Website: bh-photo
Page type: billing-address
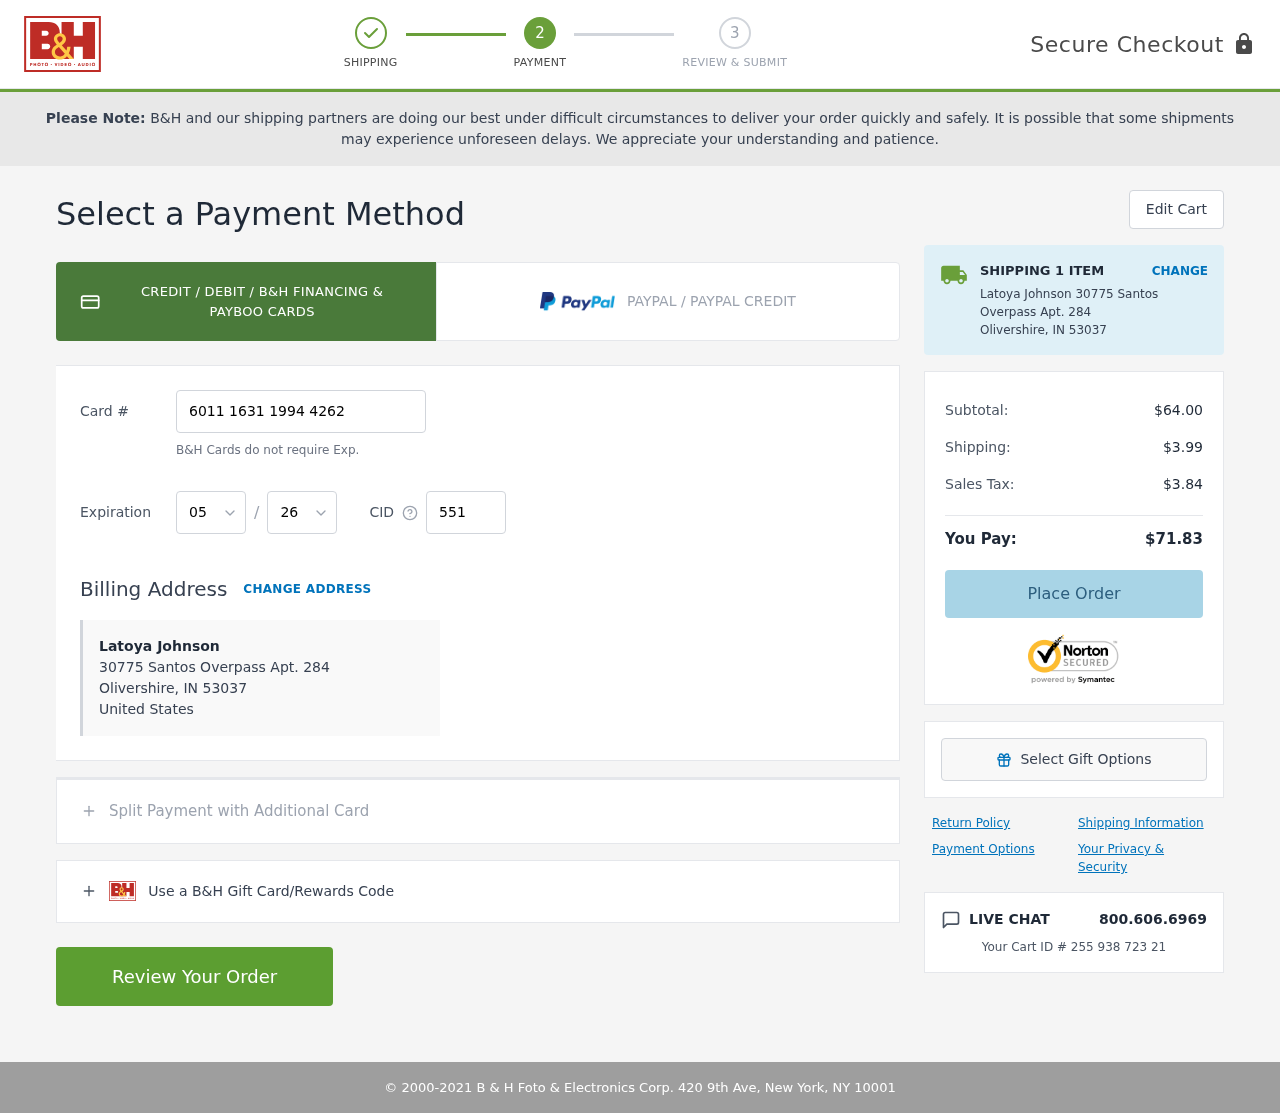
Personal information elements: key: PII_CARD_CVV
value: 551
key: PII_CARD_EXPIRY_MONTH
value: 05
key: PII_CARD_EXPIRY_YEAR
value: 26
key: PII_CARD_NUMBER
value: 6011 1631 1994 4262
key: PII_CITY
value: Olivershire
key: PII_COUNTRY
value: United States
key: PII_FULLNAME
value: Latoya Johnson
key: PII_POSTCODE
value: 53037
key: PII_STATE_ABBR
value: IN
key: PII_STREET
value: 30775 Santos Overpass Apt. 284
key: PII_FULLNAME2
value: Latoya Johnson
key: PII_CITY_STATE
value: Olivershire, IN
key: PII_POSTCODE_FULL
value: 53037
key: PII_POSTCODE_NUMERIC
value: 53037
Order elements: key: ORDER_NUM_ITEMS
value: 1
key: ORDER_SUBTOTAL
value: $64.00
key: ORDER_SHIPPING_COST
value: $3.99
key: ORDER_TAX
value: $3.84
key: ORDER_TOTAL
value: $71.83
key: ORDER_ID
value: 255 938 723 21